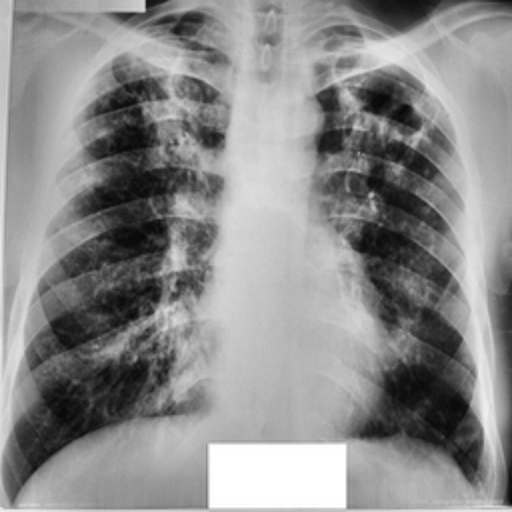
Finding: TUBERCULOSIS